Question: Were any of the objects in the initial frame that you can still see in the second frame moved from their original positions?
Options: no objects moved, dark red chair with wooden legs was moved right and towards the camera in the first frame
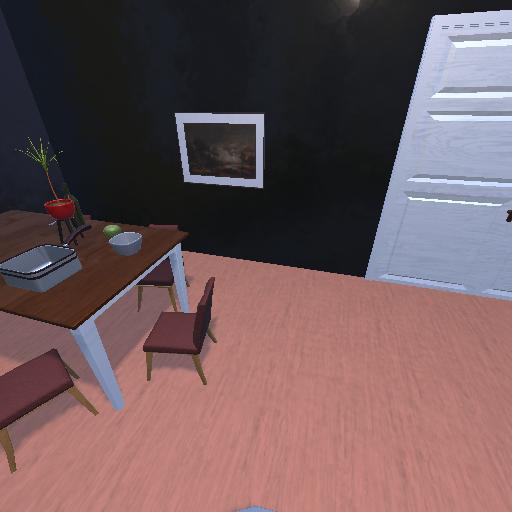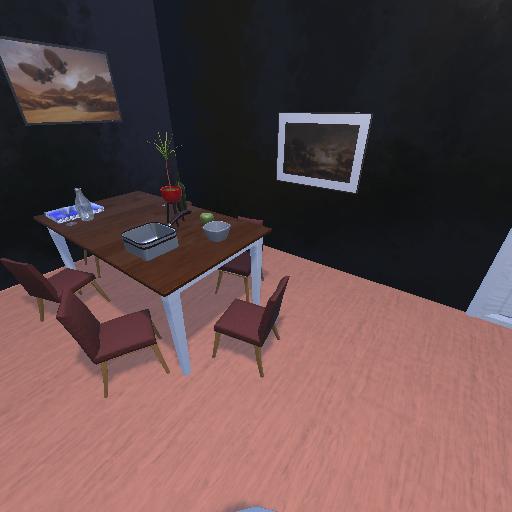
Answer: no objects moved